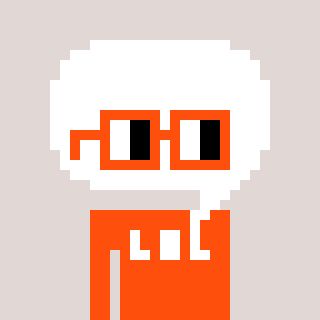
a pixel art character with square orange glasses, a speech bubble-shaped head and a orange-colored body on a warm background